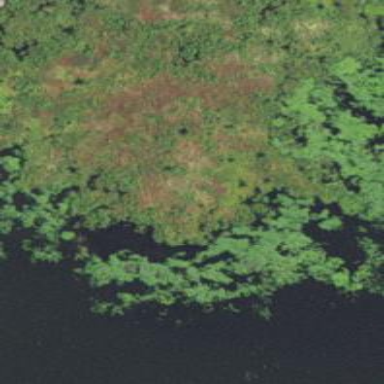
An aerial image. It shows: Bog wetland area.